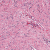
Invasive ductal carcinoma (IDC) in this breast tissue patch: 0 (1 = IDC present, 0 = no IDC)